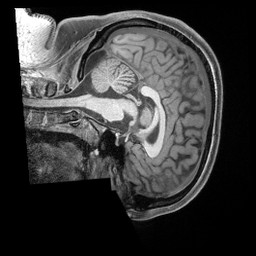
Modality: T1w
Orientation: sagittal
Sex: female
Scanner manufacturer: siemens
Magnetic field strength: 3 T
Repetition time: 2.4 s
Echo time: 0.00222 s